Field crop: maize
Growth stage: 2
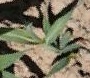
Species: maize